Interaction volume radius: 5 \u00c5
Interaction volume height: 10 \u00c5
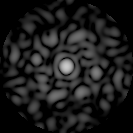
Disorder parameter: 0.8431